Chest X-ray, AP view. Patient: 59 years old, sex F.
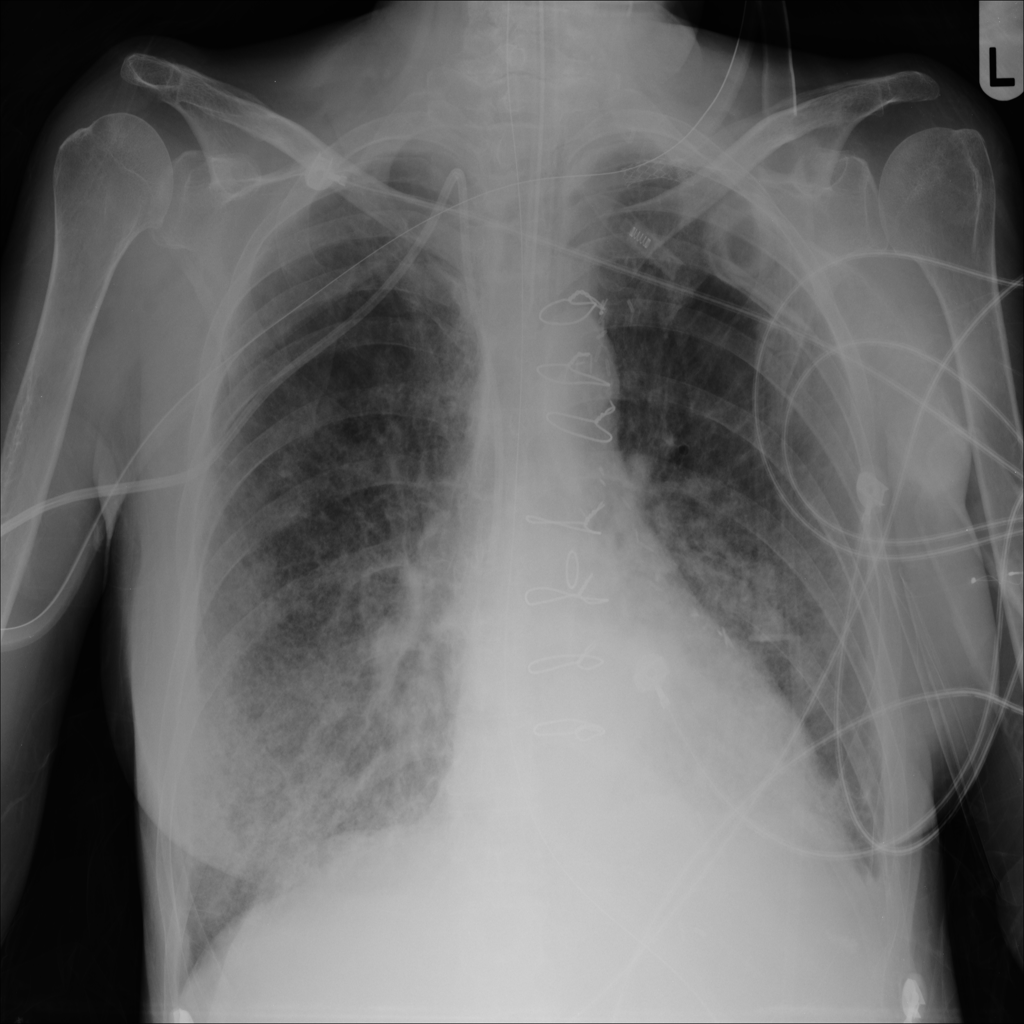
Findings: Effusion